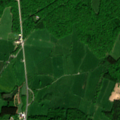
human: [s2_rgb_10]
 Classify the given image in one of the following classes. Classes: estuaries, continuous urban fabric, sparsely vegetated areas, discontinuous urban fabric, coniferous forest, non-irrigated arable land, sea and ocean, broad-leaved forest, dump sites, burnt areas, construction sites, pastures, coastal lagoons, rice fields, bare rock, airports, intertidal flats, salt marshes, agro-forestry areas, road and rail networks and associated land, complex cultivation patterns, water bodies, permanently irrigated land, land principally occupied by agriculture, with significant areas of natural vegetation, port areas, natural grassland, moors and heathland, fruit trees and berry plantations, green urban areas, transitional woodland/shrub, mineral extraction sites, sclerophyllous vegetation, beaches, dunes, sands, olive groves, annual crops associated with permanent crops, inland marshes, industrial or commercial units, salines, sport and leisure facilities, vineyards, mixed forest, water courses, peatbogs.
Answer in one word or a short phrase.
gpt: discontinuous urban fabric, pastures, complex cultivation patterns, land principally occupied by agriculture, with significant areas of natural vegetation, broad-leaved forest